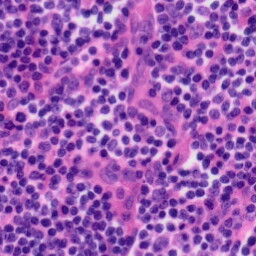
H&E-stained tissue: Tonsil